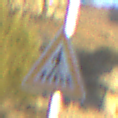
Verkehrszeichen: FussgaengerueberwegLinks
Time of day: SunriseSunset
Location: Outdoor (Nature)
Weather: Clear
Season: NotSpecified
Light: Natural